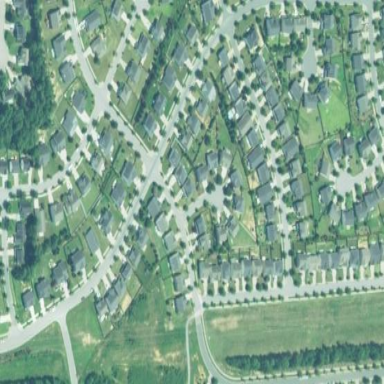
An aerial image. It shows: Residential area within neighborhood.